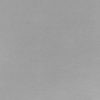
Label: dusty